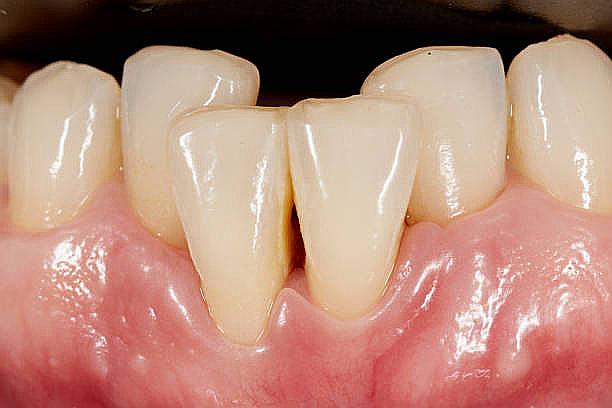
Condition: Gingivitis